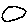
Label: circle